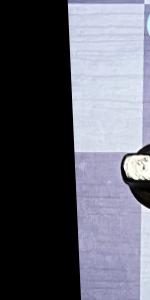
Label: Empty